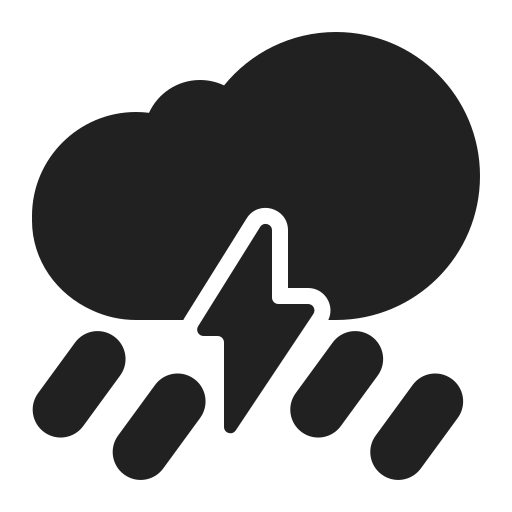
cloud with lightning and rain high contrast